Field crop: tomato
Growth stage: 1
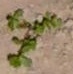
Species: portulaca